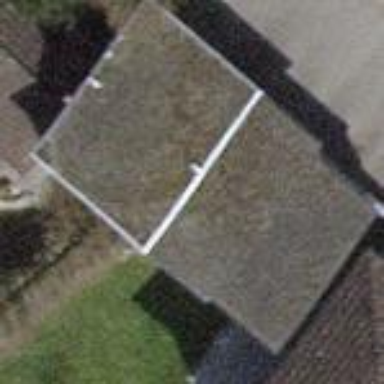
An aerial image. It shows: Garages with flat roofs.